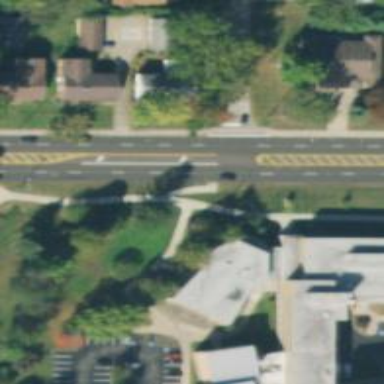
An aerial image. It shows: Crossing on footway.